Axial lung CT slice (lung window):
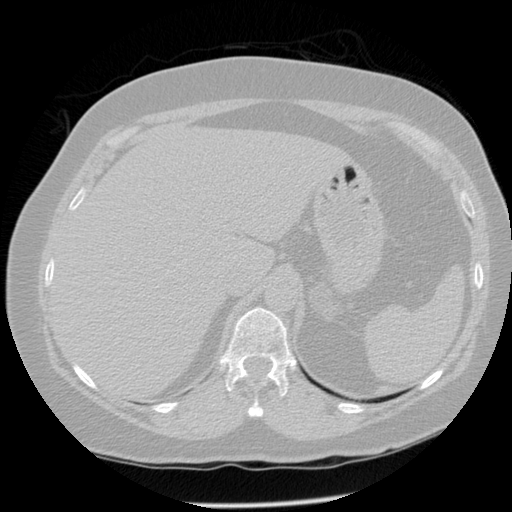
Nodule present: no